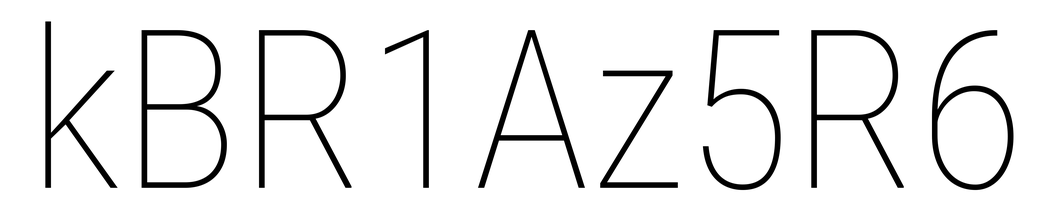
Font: Roboto_Condensed_Thin